【题型】填空题　【知识点】平面几何　【难度】easy
如图，直径为$10$的$\odot O$内有一点$P$，且$OP=3$，则经过$P$点的所有弦中长度为整数的有\underline{\quad\quad}条.

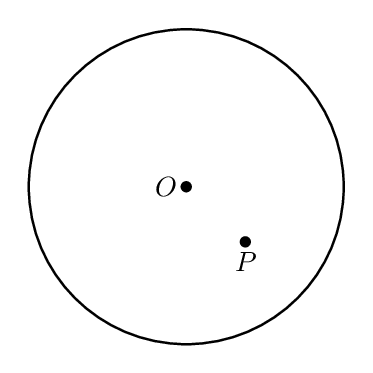
【解答】
\vspace{8pt}
\noindent
\textbf{【答案】}4

\vspace{3pt}
\noindent
\textbf{【分析】}过点$P$的弦有无数条，求出最长的弦和最短的弦，再判断长度为整数的弦的条数即可.

\vspace{5pt}
\noindent
\textbf{【详解】}过点$P$作直径$AB$，作弦$CD \perp AB$，

\noindent
则$AB=10$是过点$P$的最长的弦，$CD=8$是过点$P$的最短的弦，

\noindent
$\therefore$长度为整数的弦长还有$9$，

\noindent
$\because$过点$P$且长度为$9$的弦有$2$条，

\noindent
$\therefore$经过$P$点的所有弦中长度为整数的有$4$条.

\noindent
故答案是$4$.
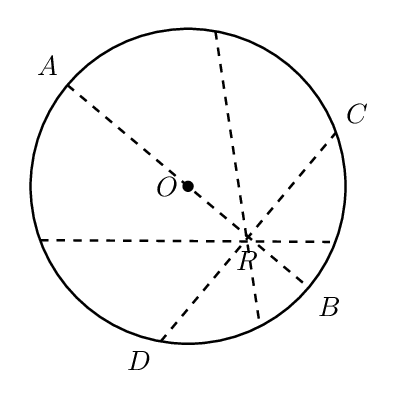